Question: I asked this question yesterday but not sure if I made clear what I was looking for. Say I have two curves defined as 'f[x_]:=...' and 'g[x_]:=...' as shown below. I want to use Mathematica to determine the abscissa intersection of the tangent to both curves and store value for each curve separately. Perhaps this is really a trivial task, but I do appreciate the help. I am an intermediate with Mathematica but this is one I haven't been able to find a solution to elsewhere.

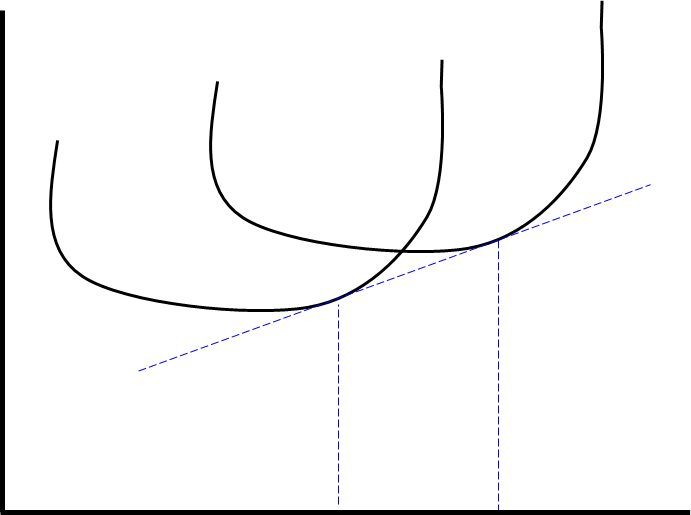
Answer: '''
f[x_] := x^2
g[x_] := (x - 2)^2 + 3
sol = Solve[(f[x1] - g[x2])/(x1 - x2) == f'[x1] == g'[x2], {x1, x2}, Reals]
(* ==> {{x1 -> 3/4, x2 -> 11/4}} *)
eqns = FlattenAt[{f[x], g[x], f'[x1] x + g[x2] - f'[x1] x2 /. sol}, 3];
Plot[eqns, {x, -2, 4}, Frame -> True, Axes -> None]
'''

Please note that there will be many functions 'f' and 'g' for which you won't find a solution in this way. In that case you will have to resort to numerical problem solving methods.